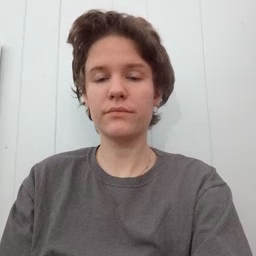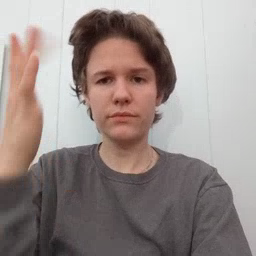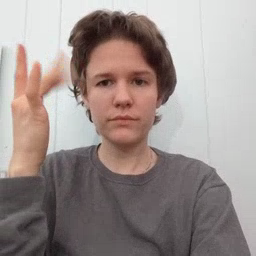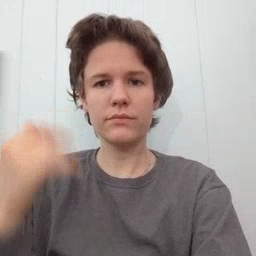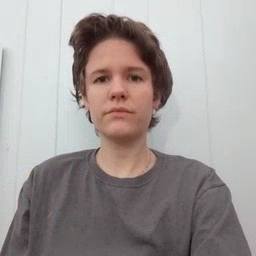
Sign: why